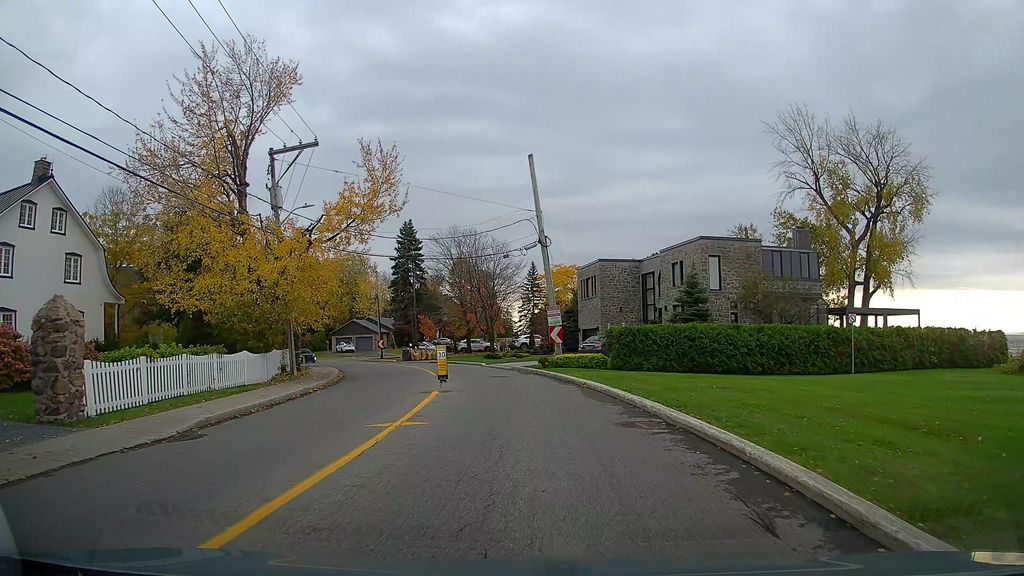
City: montreal